Question: F# doesn't come easy to me. The following piece of code is supposed to chunk a list. I have no idea what the problem is. Please help.
'''
let chunk items chunkSize =
let folder = fun state x ->
match state with (reversedResult, reversedChunk) ->
if reversedChunk.Length < chunkSize then
(reversedResult, x::reversedChunk)
else
((reversedChunk |> List.rev)::reversedResult, [x])
let alsmostDone = items |> List.fold folder ([], [])
match alsmostDone with
| (reversedResult, []) -> reversedResult |> List.rev
| (reversedResult, lastReversedChunk) -> (lastReversedChunk |> List.rev)::reversedResult |> List.rev
'''

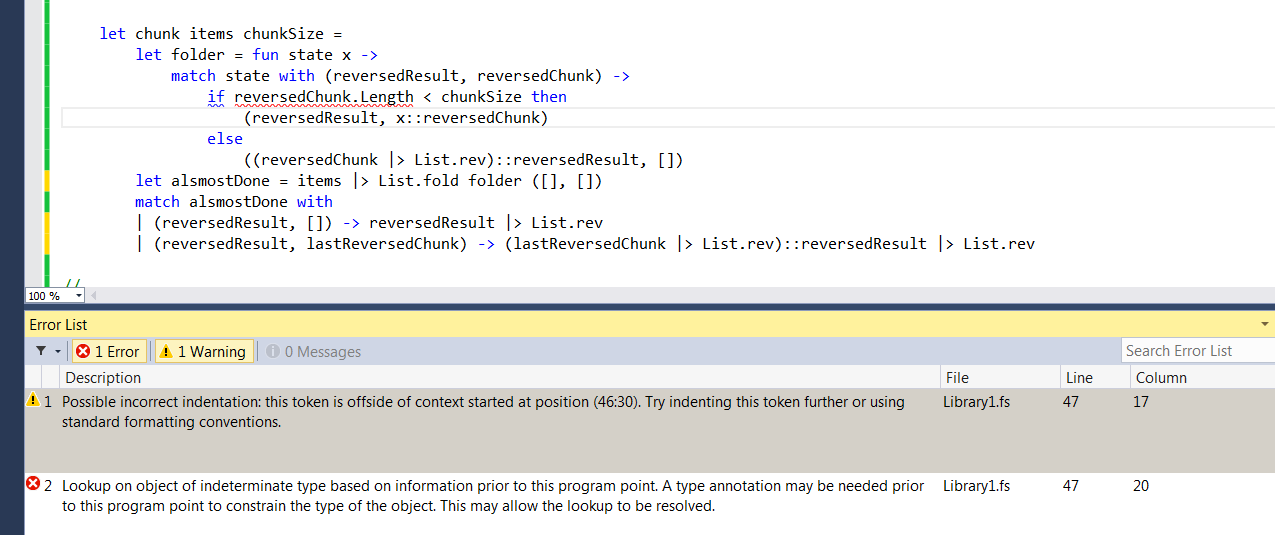
Answer: I think using List.length is a bit more "idiomatic" f#. And then you don't need any type annotations. So:
'''
...
if List.length reversedChunk < chunkSize then
...
'''